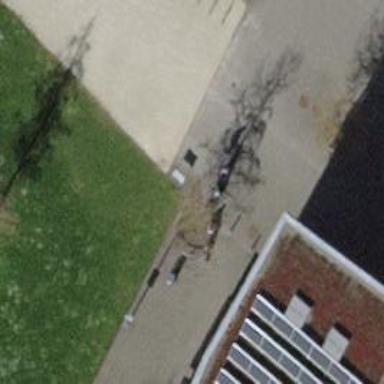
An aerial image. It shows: Bollard.